Question: I want to put an ImageView on top of (over) another view which is derived from SurfaceView using percentages for width and height. But no idea how to achieve that. Any help?
That's my code so far:
'''
<?xml version="1.0" encoding="utf-8"?>
<RelativeLayout xmlns:android="http://schemas.android.com/apk/res/android"
android:id="@+id/main"
android:layout_width="fill_parent"
android:layout_height="fill_parent"
>
<MyOwnView
android:id="@+id/my_own_view"
android:layout_width="match_parent"
android:layout_height="match_parent" />
<ImageView
android:layout_width="wrap_content"
android:layout_height="0dp"
android:layout_weight=".20"
android:contentDescription="@string/imageview_description"
android:src="@drawable/background_picture" />
</RelativeLayout>
'''
And that's what I want:

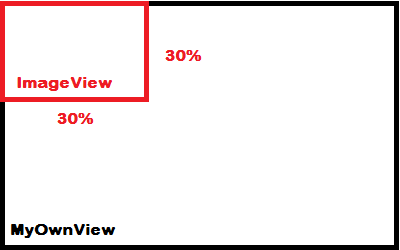
Answer: You need to use a Frame Layout, the get overlapping views. Here's a little example.
'''
<?xml version="1.0" encoding="utf-8"?>
<FrameLayout xmlns:android="http://schemas.android.com/apk/res/android"
android:id="@+id/main"
android:layout_width="fill_parent"
android:layout_height="fill_parent" >
<View
android:id="@+id/my_own_view"
android:layout_width="match_parent"
android:layout_height="match_parent" />
<LinearLayout
android:layout_width="match_parent"
android:layout_height="match_parent"
android:orientation="vertical" >
<ImageView
android:layout_width="wrap_content"
android:layout_height="0dp"
android:layout_weight="3"
android:src="@drawable/ic_launcher" />
<View
android:id="@+id/my_own_view"
android:layout_width="match_parent"
android:layout_height="0dp"
android:layout_weight="7" />
</LinearLayout>
</FrameLayout>
'''
This is an example of how you can do this. Instead of the image you embed another layout (in my example I choose a LinearLayout, but it can be a RelativeLayout, for example). In this inner-layout you arrange your views as usual. Note that I use a dummy view, along with the Imageview to give the some values. This weight is what allow you to specify percentages.
I hope this takes you into the right direction.